Question: I am getting the following warning message while I tried to import XML file in Informatica repository.
> Warning: Unexpected condition at: Wcursor.cpp: 305Contact Informatica technical support for assistanceContinuing may result in damage to your repository.

The XML file is around 70mb and has got around 4500 objects in it. I am migrating an entire application from one server to another.
Not sure why this issue happens. I tried several times and from other client system as well, but no luck.
For importing the XML via command line using "pmrep" command, we need control file. But I dont have any control file for this XML. So cant go with that option.
It would be great if somebody can help me sort out this issue.
Details:
Infa version 9.1
Mounted on Unix environment.
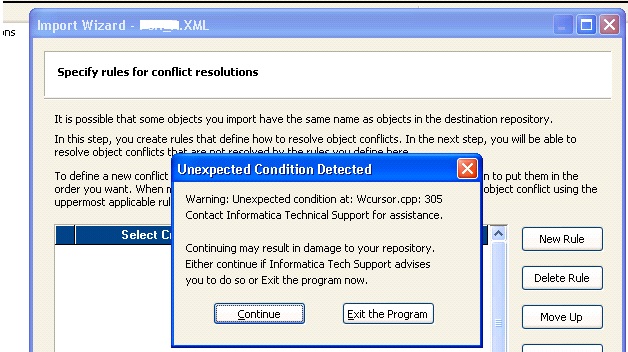
Answer: Had the same problem back some time ago. XML parsing takes a lot of memory and / or GUI can't handle it. My solution was to use pmrep command line tool. Worked for me - my workflow was composed of around 3600 objects afair.
If you don't have a control file - create one! Here's a very simple template:
'''
<?xml version="1.0" encoding="UTF-8"?>
<!DOCTYPE IMPORTPARAMS SYSTEM "impcntl.dtd">
<!--IMPORTPARAMS This inputs the options and inputs required for import operation -->
<!--CHECKIN_AFTER_IMPORT Check in objects on successful import operation -->
<!--CHECKIN_COMMENTS Check in comments -->
<!--APPLY_LABEL_NAME Apply the given label name on imported objects -->
<!--RETAIN_GENERATED_VALUE Retain existing sequence generator, normalizer and XML DSQ current values in the destination -->
<!--COPY_SAP_PROGRAM Copy SAP program information into the target repository -->
<!--APPLY_DEFAULT_CONNECTION Apply the default connection when a connection used by a session does not exist in the target repository -->
<IMPORTPARAMS CHECKIN_AFTER_IMPORT="YES" CHECKIN_COMMENTS="PMREP_IMPORT_TEST" RETAIN_GENERATED_VALUE="NO" COPY_SAP_PROGRAM="NO" APPLY_DEFAULT_CONNECTION="NO">
<!--FOLDERMAP matches the folders in the imported file with the folders in the target repository -->
<FOLDERMAP SOURCEFOLDERNAME="YOUR FIRST SOURCE FOLDER NAME" SOURCEREPOSITORYNAME="REP_DEV" TARGETFOLDERNAME="YOUR FIRST SOURCE FOLDER NAME" TARGETREPOSITORYNAME="REP_TEST"/>
<FOLDERMAP SOURCEFOLDERNAME="YOUR SECOND TARGET FOLDER NAME" SOURCEREPOSITORYNAME="REP_DEV" TARGETFOLDERNAME="YOUR SECOND TARGET FOLDER NAME" TARGETREPOSITORYNAME="REP_TEST"/>
<!--Import will only import the objects in the selected types in TYPEFILTER node -->
<!--TYPENAME type name to import. This should comforming to the element name in powermart.dtd, e.g. SOURCE, TARGET and etc.-->
<!--RESOLVECONFLICT allows to specify resolution for conflicting objects during import. The combination of specified child nodes can be supplied -->
<RESOLVECONFLICT>
<!--TYPEOBJECT allows objects of certain type to apply replace/reuse upon conflict-->
<!--TYPEOBJECT = ALL conflict resolution for ALL types of objects -->
<TYPEOBJECT OBJECTTYPENAME="ALL" RESOLUTION="REPLACE"/>
<!--SPECIFICOBJECT allows a particular object(name, typename etc.) to apply replace/reuse upon conflict -->
<!--NAME Object name-->
<!--EXTRANAME Source DBD name - required for source object to identify uniquely-->
<!--OBJECTTYPENAME Object type name-->
<!--FOLDERNAME Folder which the object belongs to-->
<!--REPOSITORYNAME Repository name that this object belongs to-->
<!--RESOLUTION Resolution to apply for the object in case of conflict-->
<!--SPECIFICOBJECT NAME="your_object" OBJECTTYPENAME="your_object_type" FOLDERNAME="your_source_folder" REPOSITORYNAME="your_source_repo" RESOLUTION="REPLACE"/-->
</RESOLVECONFLICT>
</IMPORTPARAMS>
'''